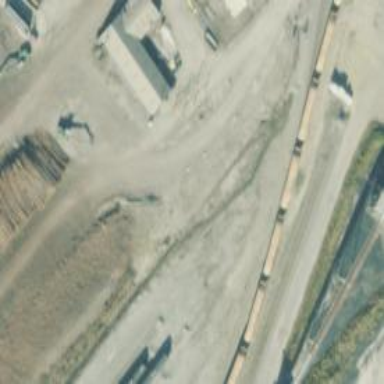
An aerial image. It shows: Abandoned railway yard is depicted.